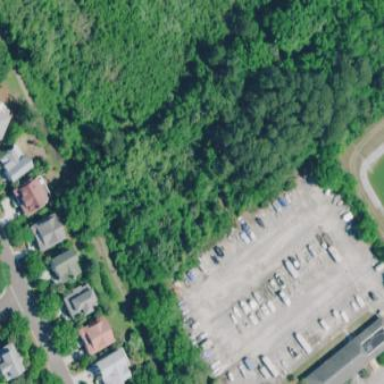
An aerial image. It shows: Boat storage area.